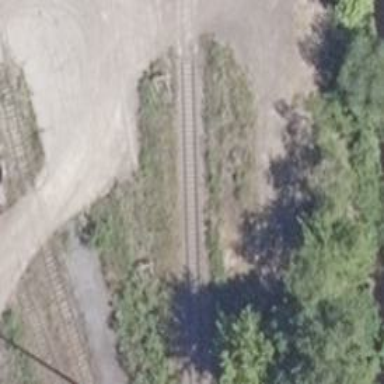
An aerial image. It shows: Railway switch.